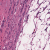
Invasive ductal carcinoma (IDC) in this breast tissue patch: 1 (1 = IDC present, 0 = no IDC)